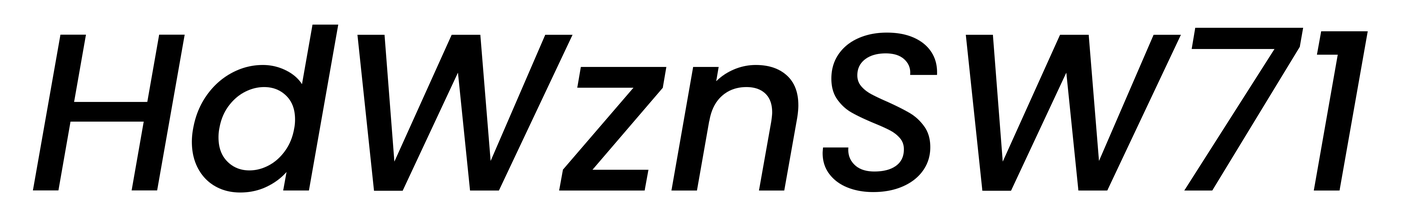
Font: Poppins-MediumItalic